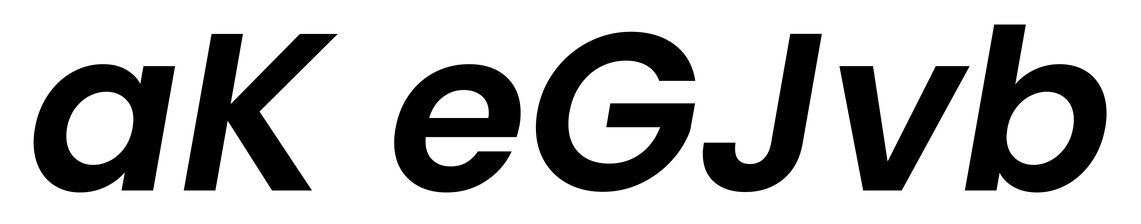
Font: Poppins-SemiBoldItalic